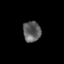
Tissue: lung
Cell type: T cells
Senescence score: 0.1972
Nuclear area (px): 360
Mean DAPI intensity: 93.206